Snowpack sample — Buffalo Mountain, Silverthorne, Colorado, USA (1/25/25, 10:11 AM MST)
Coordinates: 39.6222, -106.1139
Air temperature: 22 °F
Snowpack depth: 110 cm
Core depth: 30 cm
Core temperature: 42.8 °F
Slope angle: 12°, slope face: 102°
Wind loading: high
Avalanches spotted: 0
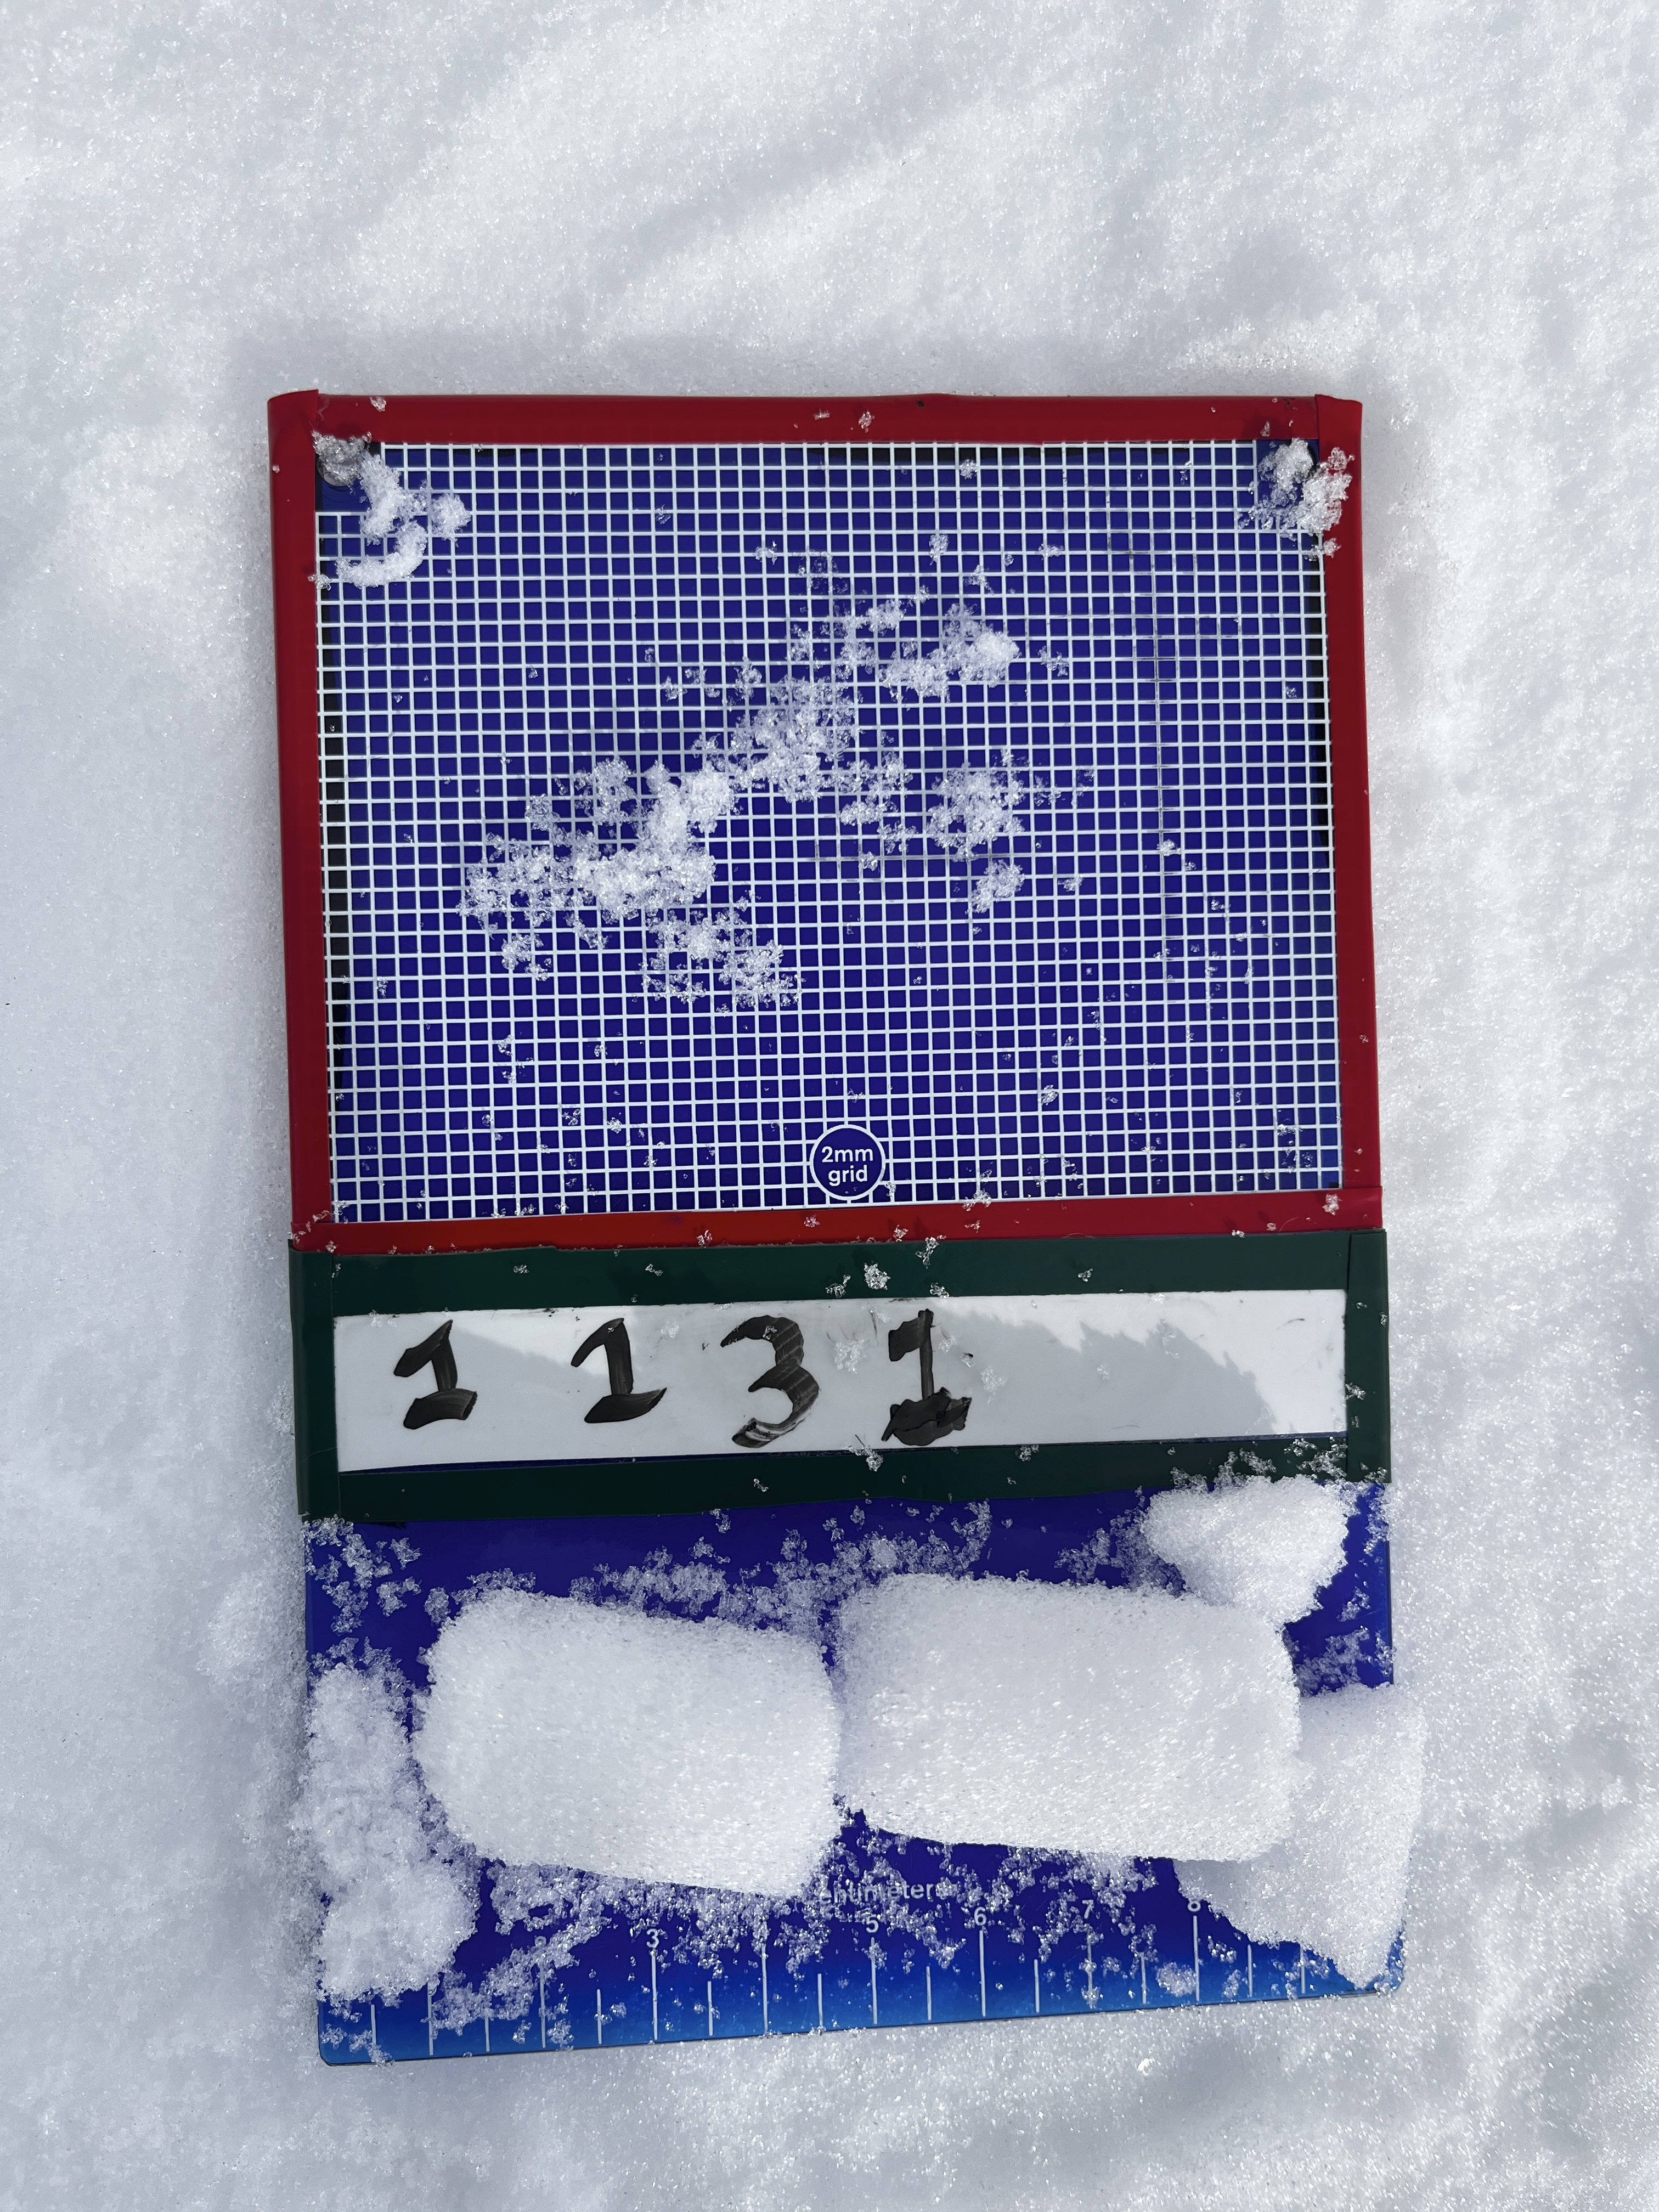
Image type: crystal_card
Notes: No avalanches nearby, collected on the outskirts of a fire break 15 meters from the treeline, on way to Buffalo and Red Mountain